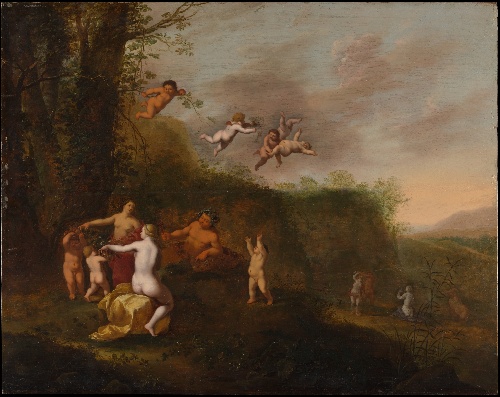
Title: Bacchus and Nymphs in a Landscape
Artist: Abraham van Cuylenborch
Artist bio: Dutch, Utrecht ca. 1620–1658 Utrecht
Date: probably 1640s
Object type: Painting
Classification: Paintings
Medium: Oil on wood
Dimensions: 22 7/8 x 28 3/8 in. (58.1 x 72.1 cm)
Department: European Paintings
Credit line: Bequest of Collis P. Huntington, 1900
Accession year: 1925
Repository: Metropolitan Museum of Art, New York, NY
Tags: Nymphs|Putti|Bacchus|Landscapes